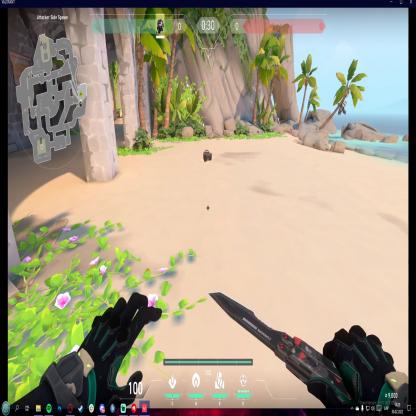
Label: dropped spike